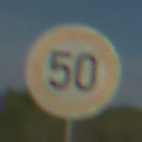
Verkehrszeichen: Geschwindigkeit50
Umgebung: Outdoor, Suburban
Tageszeit: MorningAfternoon
Wetter: PartlyCloudy
Licht: Natural
Jahreszeit: NotSpecified
Kontrast: HighContrast